Aerial crown-view tile of a tropical tree (Barro Colorado Island, Panama), acquired 20241216:
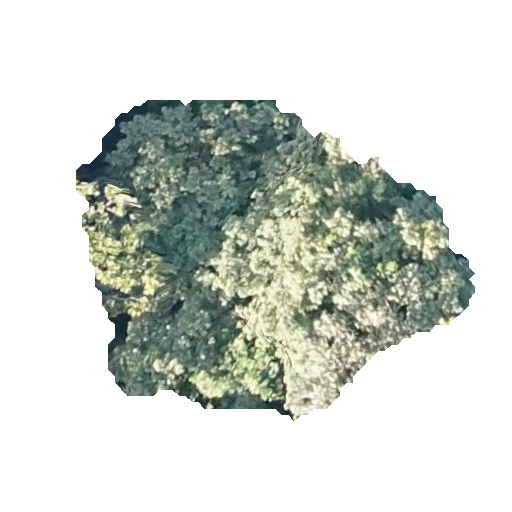
Species: Apeiba membranacea
GBIF accepted scientific name: Apeiba membranacea
Crown area: 129.706 m²